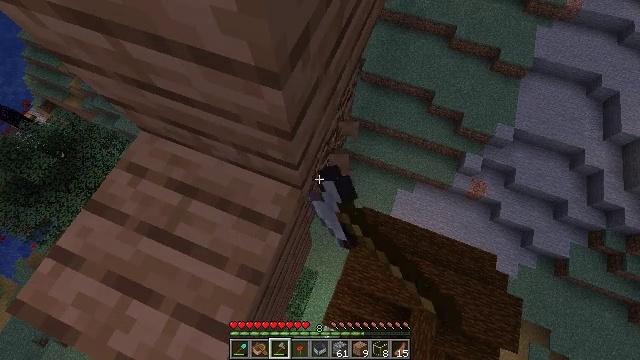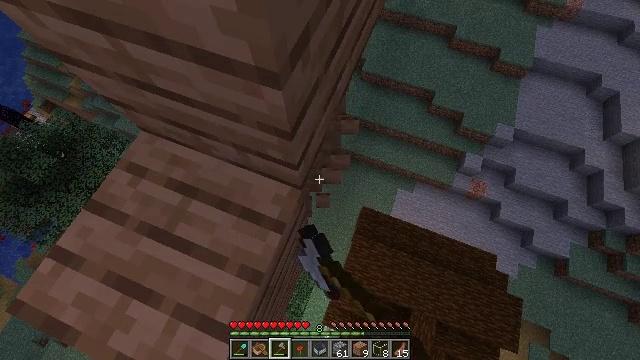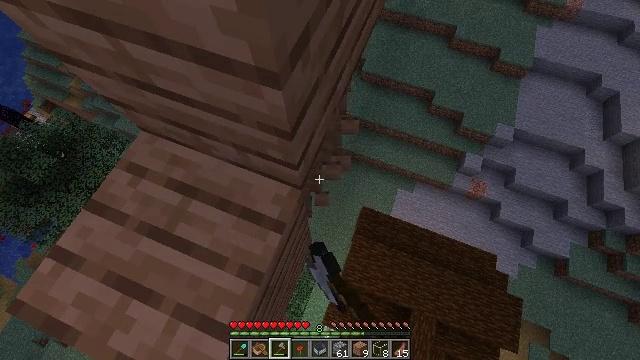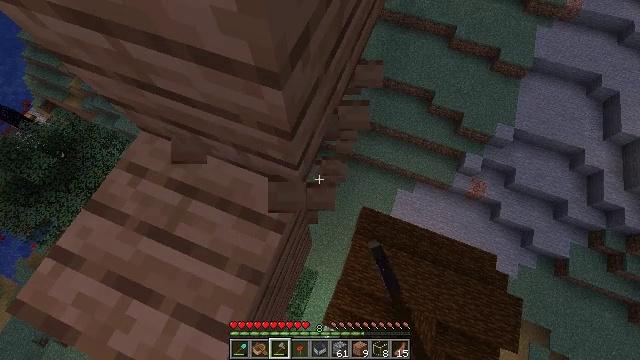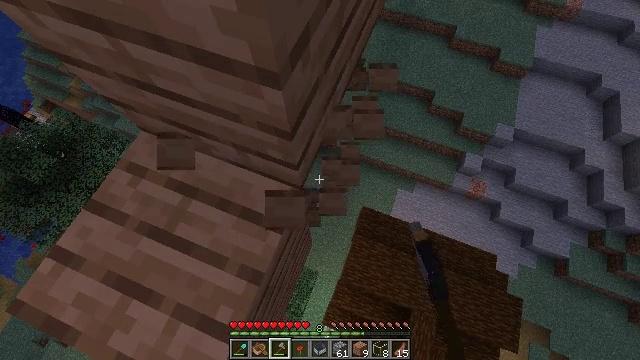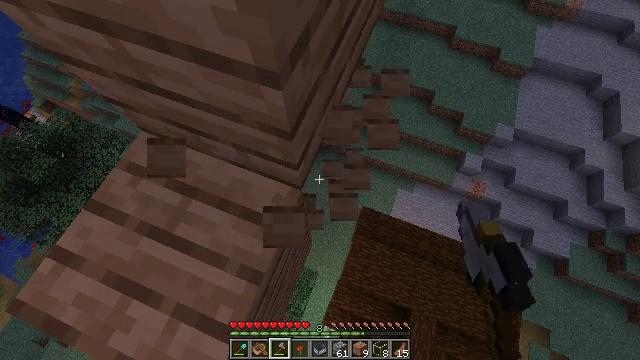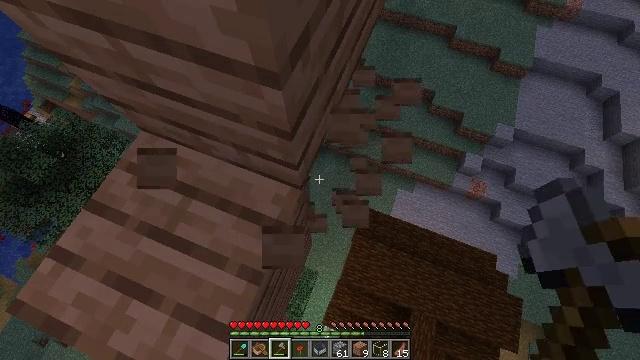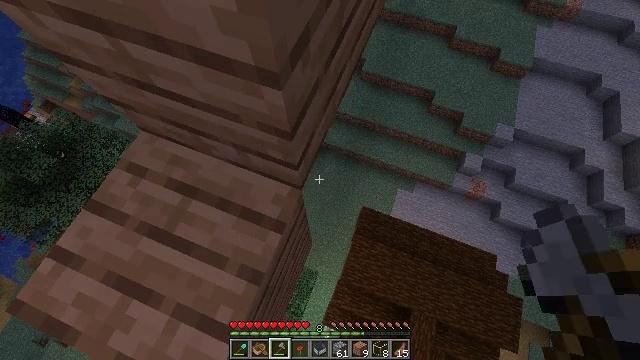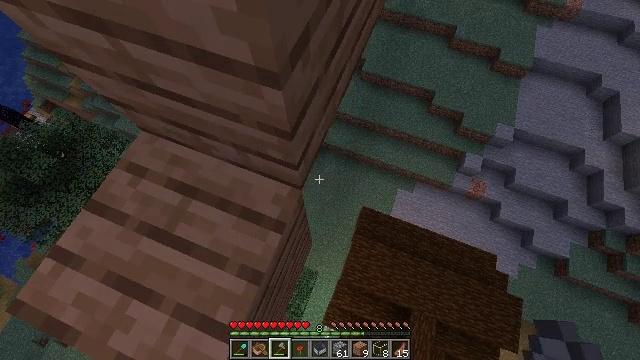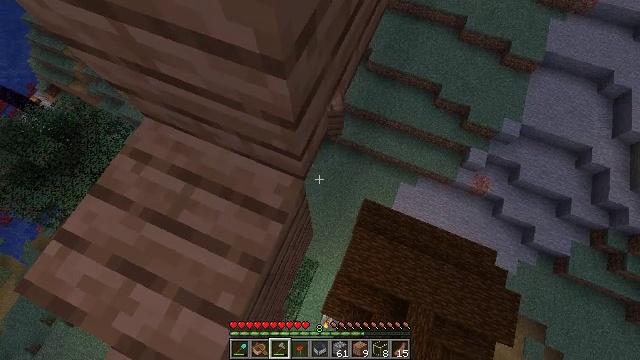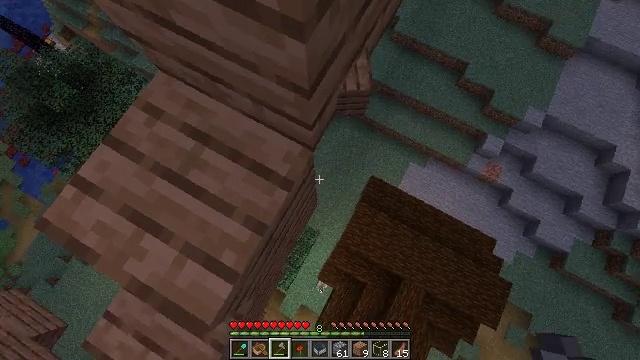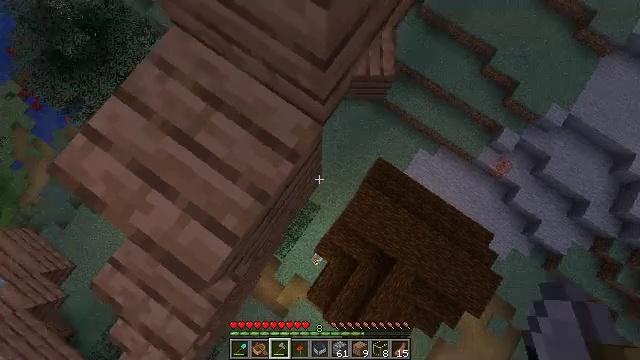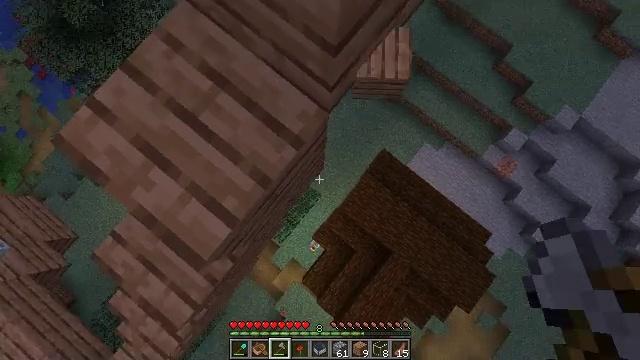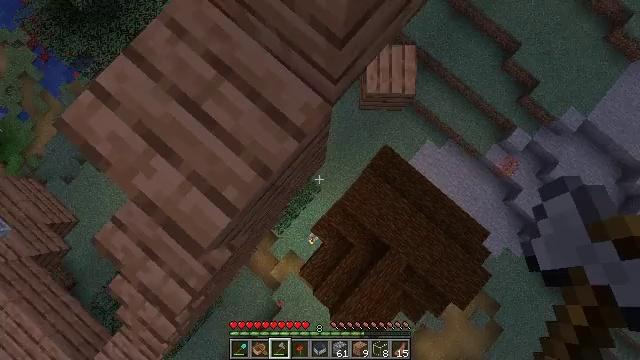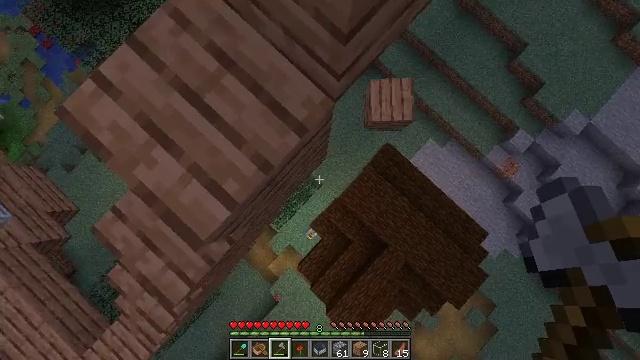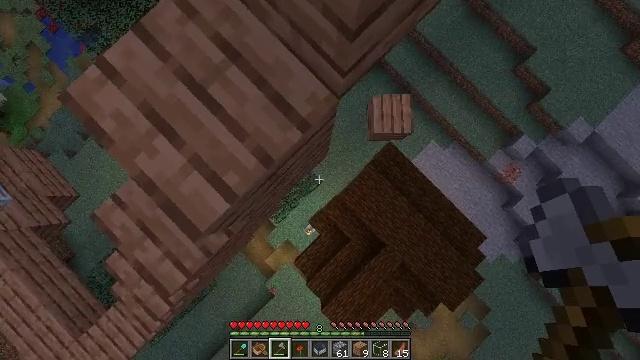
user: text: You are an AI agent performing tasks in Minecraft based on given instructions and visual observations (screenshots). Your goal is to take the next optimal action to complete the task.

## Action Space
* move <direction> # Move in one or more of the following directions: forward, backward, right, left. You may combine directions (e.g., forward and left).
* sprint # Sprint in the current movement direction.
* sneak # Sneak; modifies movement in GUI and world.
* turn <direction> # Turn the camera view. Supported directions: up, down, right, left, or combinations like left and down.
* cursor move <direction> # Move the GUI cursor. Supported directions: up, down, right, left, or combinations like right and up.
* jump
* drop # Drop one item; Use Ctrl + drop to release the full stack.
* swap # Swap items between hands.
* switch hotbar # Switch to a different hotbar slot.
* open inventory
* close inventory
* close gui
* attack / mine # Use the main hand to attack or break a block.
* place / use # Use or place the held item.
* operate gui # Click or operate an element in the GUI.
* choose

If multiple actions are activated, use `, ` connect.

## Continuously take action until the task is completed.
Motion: motion action
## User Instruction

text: Harvest jungle planks from a wall or floor.
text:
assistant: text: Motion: sneak, attack / mine
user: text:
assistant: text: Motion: sneak, attack / mine
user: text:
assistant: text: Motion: sneak, attack / mine
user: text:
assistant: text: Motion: sneak, attack / mine
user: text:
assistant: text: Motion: sneak, attack / mine
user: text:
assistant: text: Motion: sneak, attack / mine
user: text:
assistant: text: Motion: sneak, attack / mine
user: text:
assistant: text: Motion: sneak, attack / mine
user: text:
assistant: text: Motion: sneak, turn left and down
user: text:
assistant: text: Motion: sneak, turn left and down
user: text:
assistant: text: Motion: sneak, turn left and down
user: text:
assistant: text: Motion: sneak, turn left and down
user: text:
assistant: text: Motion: sneak, turn left and down
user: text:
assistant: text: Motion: sneak, turn left
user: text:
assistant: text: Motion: sneak, turn left
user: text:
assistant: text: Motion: sneak, turn left
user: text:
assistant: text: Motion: sneak, turn left
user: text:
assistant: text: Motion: sneak, turn left
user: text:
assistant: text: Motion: sneak, turn left
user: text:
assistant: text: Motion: sneak, turn left
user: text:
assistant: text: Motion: sneak, turn left
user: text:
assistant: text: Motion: sneak
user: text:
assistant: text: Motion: sneak
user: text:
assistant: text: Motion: sneak
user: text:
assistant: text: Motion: sneak
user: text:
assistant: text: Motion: sneak
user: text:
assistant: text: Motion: sneak
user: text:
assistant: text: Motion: sneak
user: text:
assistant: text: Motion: sneak
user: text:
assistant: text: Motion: sneak